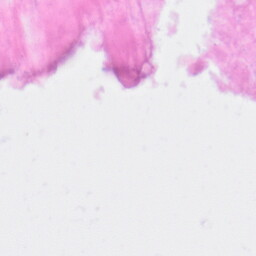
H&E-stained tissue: Kidney